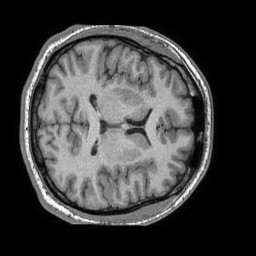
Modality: T1w
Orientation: axial
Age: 22
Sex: male
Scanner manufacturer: philips
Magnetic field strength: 1.5 T
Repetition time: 0.007588 s
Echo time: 0.00346 s